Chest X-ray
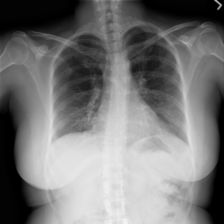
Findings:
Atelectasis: negative
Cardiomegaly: negative
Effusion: negative
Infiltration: positive
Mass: negative
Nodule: negative
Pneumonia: negative
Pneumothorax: negative
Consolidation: negative
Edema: negative
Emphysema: negative
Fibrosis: negative
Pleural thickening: negative
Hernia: negative